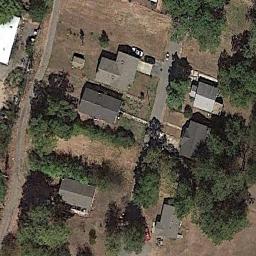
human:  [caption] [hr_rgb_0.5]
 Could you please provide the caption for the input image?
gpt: There aren't many houses in the mid-sized area .

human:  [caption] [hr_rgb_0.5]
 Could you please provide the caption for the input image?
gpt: There are many trees and buildings in the middle residential area .

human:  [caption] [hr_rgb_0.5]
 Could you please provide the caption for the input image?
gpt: The medium residential area has some houses of different sizes and some trees are among these houses .

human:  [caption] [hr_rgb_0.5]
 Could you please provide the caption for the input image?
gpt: The medium residential is on the bare land next to the trees .

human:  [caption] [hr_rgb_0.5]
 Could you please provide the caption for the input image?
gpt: There are some green trees and buildings on brown lawns on the medium residential area .